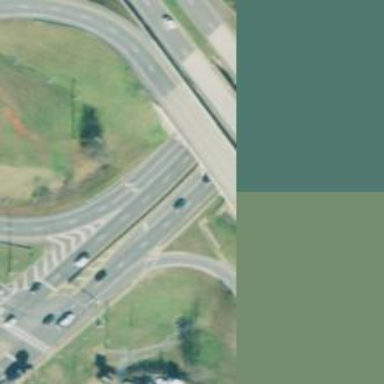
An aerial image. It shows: Trunk_link highway on bridge.